Interaction volume radius: 5 \u00c5
Interaction volume height: 25 \u00c5
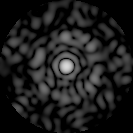
Disorder parameter: 0.8233